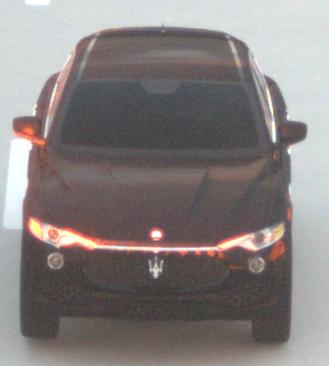
Make: Maserati
Model: Levante GT Hybrid
Detailed model: Levante
Model produced from: 2021/07
Model produced until: 2022/10
Doors: 4
Color: black
Road condition: dry road
Daytime: sunrise or sunset
Contrast: medium contrast